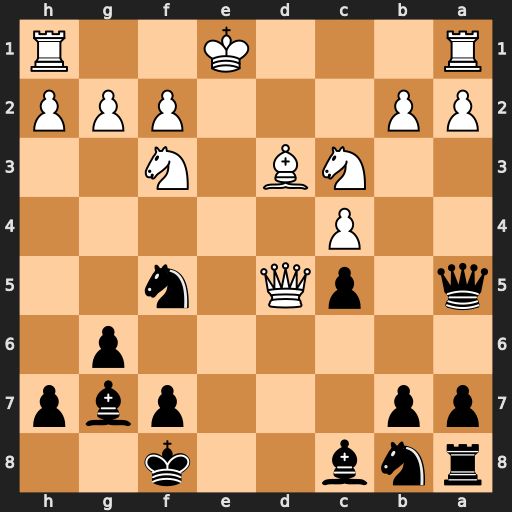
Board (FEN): rnb2k2/pp3pbp/6p1/q1pQ1n2/2P5/2NB1N2/PP3PPP/R3K2R
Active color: b
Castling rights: KQ
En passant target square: -
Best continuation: Bxc3+ bxc3 Qxc3+ Ke2 Qb2+ Nd2 Nd4+ Ke3 Nbc6 Rhb1 Qc3